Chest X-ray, AP view. Patient: 63 years old, sex F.
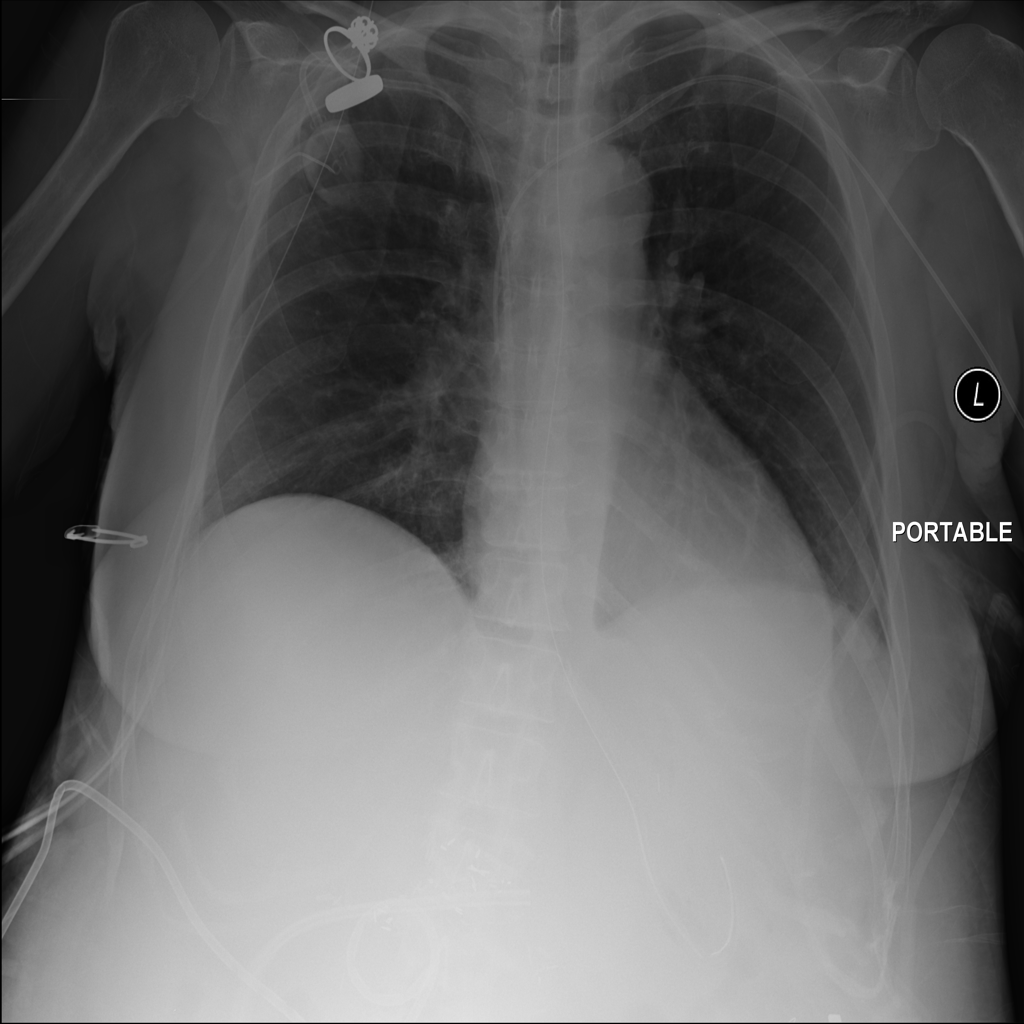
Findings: No Finding